Current action and preconditions to check: path_clear

Your task: For each precondition in the list above, predict whether it will hold at this action.

Consider the current scene as observed from the mobile robot's camera, and analyze the predicted future states of all dynamic agents (e.g., people, animals, vehicles, or any moving entities) within the NEXT SECOND.

IMPORTANT: Only answer "very likely" if you are absolutely certain—based on strong, clear evidence—that a dynamic agent will violate the precondition in the predicted future state. Do NOT answer "very likely" for unlikely, ambiguous, or low-probability risks.

Ask yourself for each precondition: Is there a high probability, with clear and convincing evidence, that the predicted future states of any dynamic agent will interfere with the predicted future state of the currently executing action within the NEXT SECOND, causing that precondition to fail?

Assess the risk level based on these predictions. Use "likely" or "very likely" if motions create a clear risk of interference.

Use "neutral" or "improbable" if agents are nearby but their predicted paths are clearly diverging or non-conflicting.

Failure Risk Categories: "very improbable", "improbable", "neutral", "likely", "very likely"

Answer Format: Output ONLY the probability_of_failure value from these categories: "very improbable", "improbable", "neutral", "likely", "very likely"

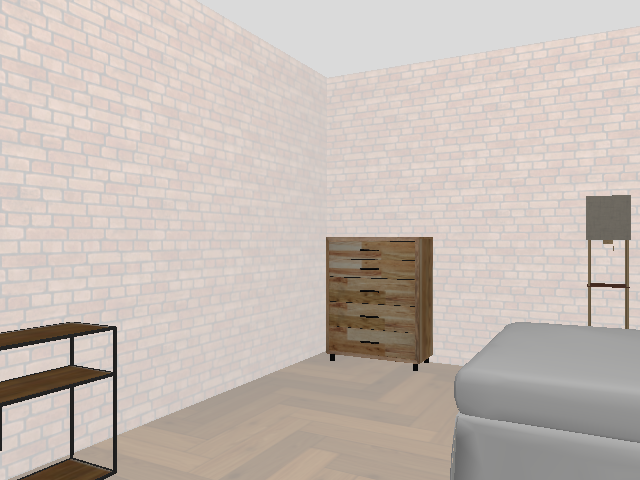

Answer: very improbable